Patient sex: F
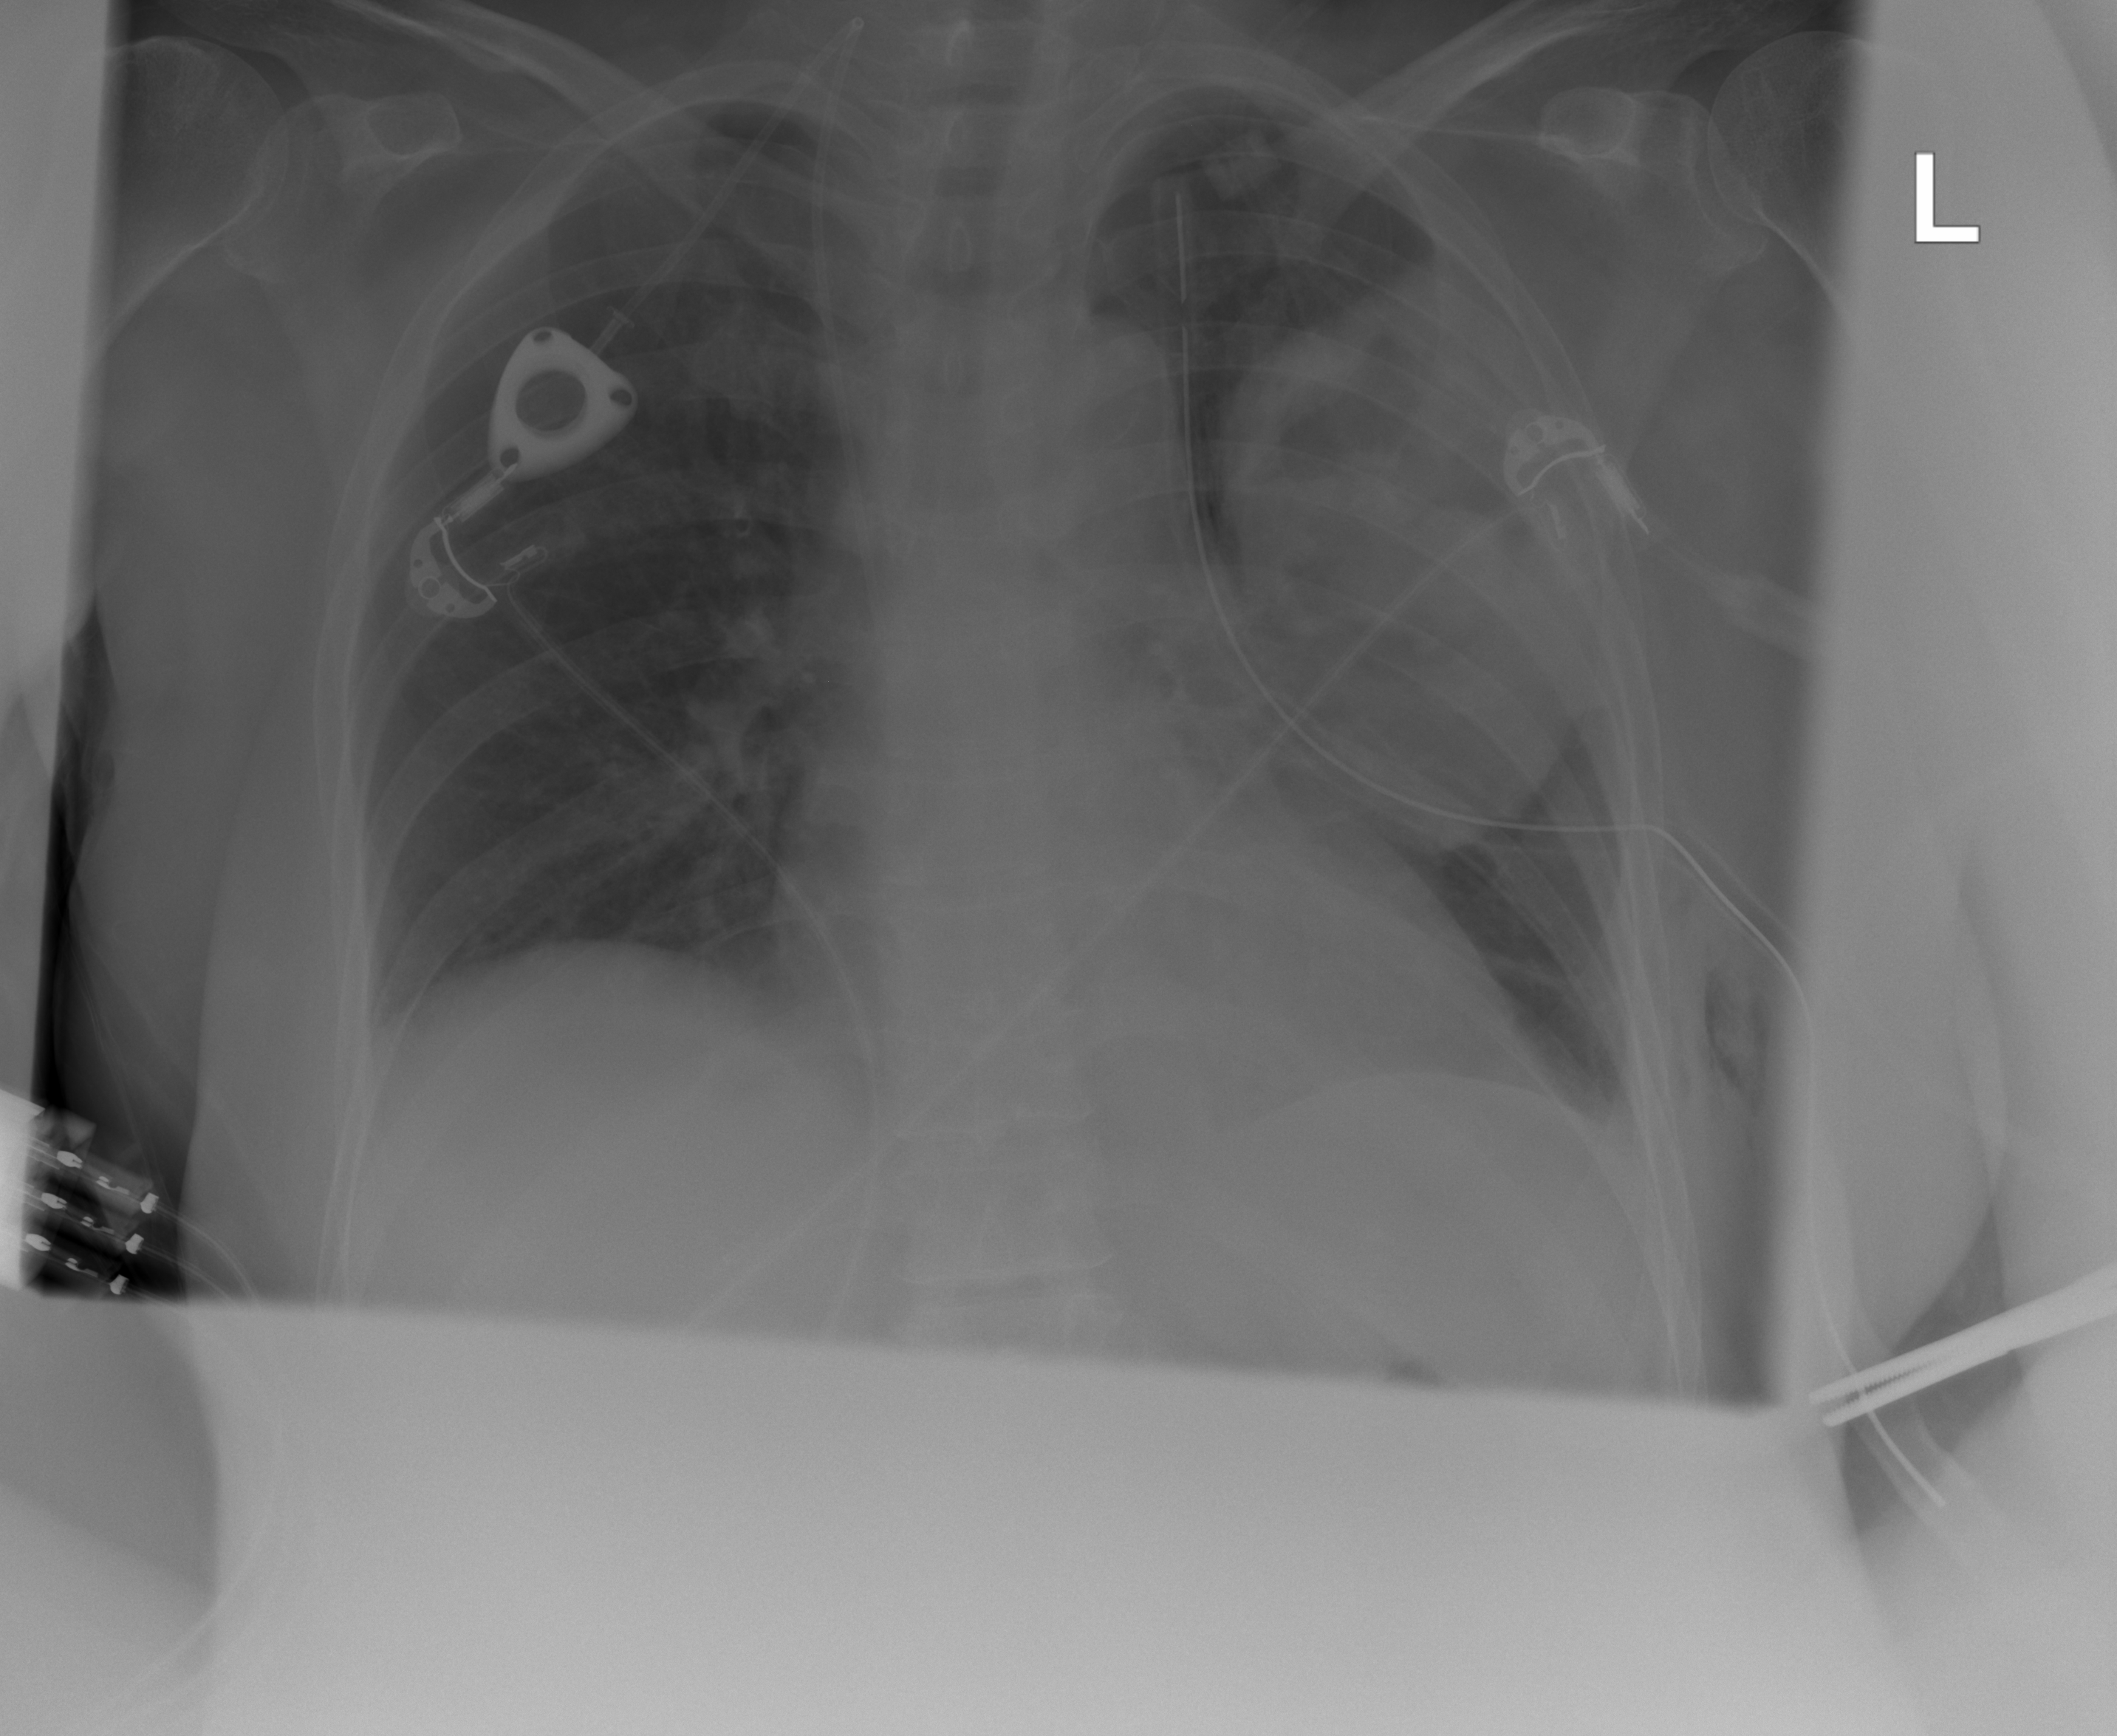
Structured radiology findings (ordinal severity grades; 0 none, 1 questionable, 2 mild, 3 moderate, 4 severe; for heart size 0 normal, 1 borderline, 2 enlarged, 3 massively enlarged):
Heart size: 0
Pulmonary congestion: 0
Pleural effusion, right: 0
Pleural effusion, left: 1
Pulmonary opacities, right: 0
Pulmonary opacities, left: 0
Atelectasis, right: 0
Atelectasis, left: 3